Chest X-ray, AP view. Patient: 58 years old, sex M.
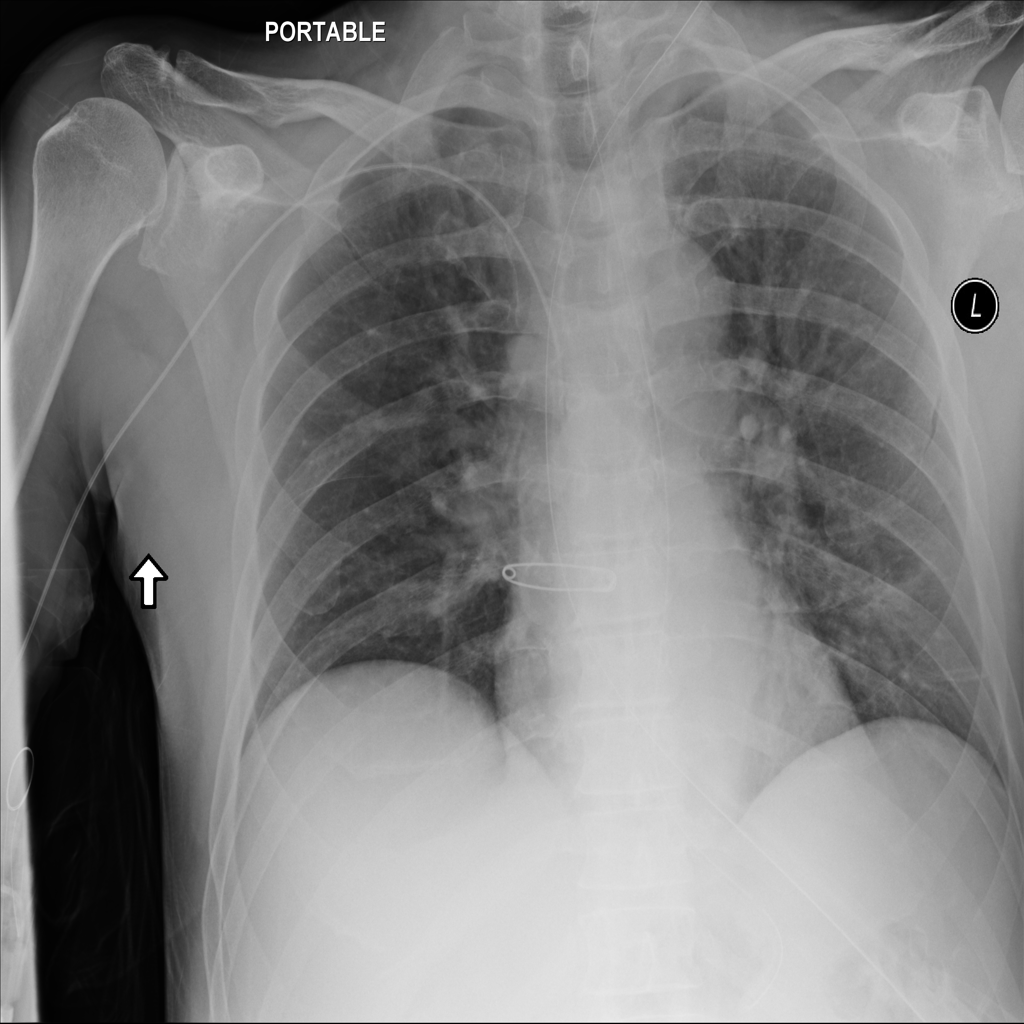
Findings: No Finding